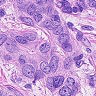
Metastatic tissue present: yes